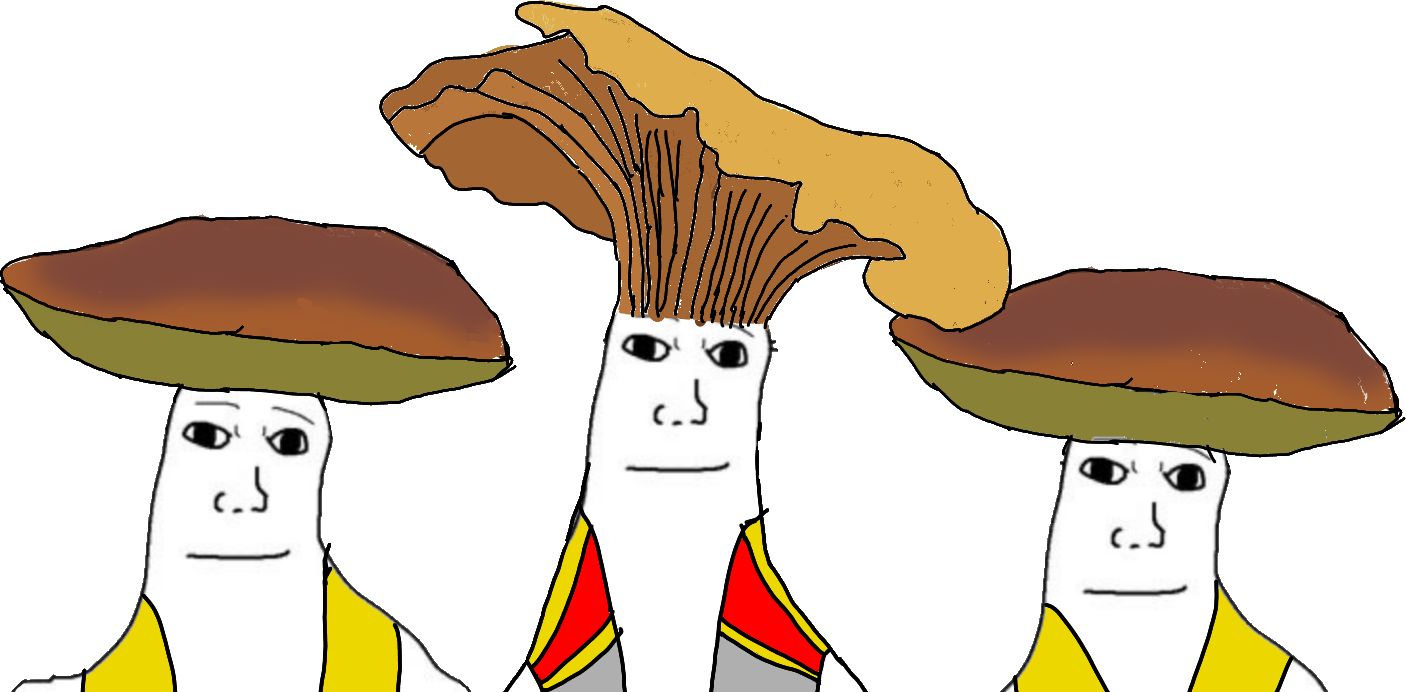
Label: 5_Shroomjak